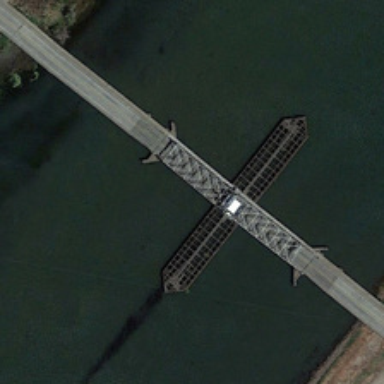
A bridge is over a green river .